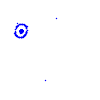
Particle: pion